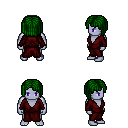
a pixel art fantasy rpg character, male body template, dark elf, purple skin, red robe, gold greaves, green pageboy hairstyle, four views (front, back, left, right), 2x2 character sprite sheet, small pixel art, hard edges, no anti-aliasing